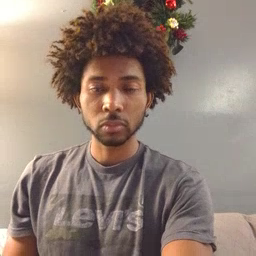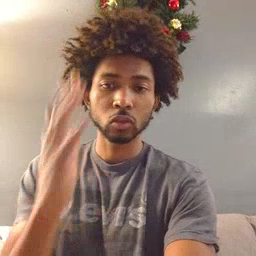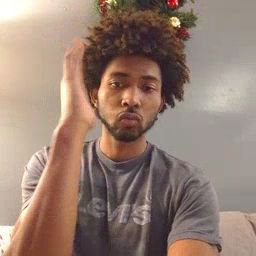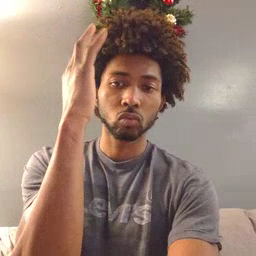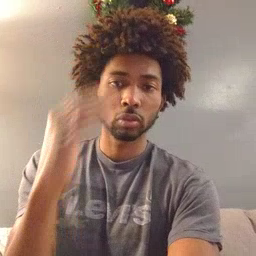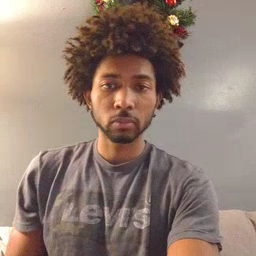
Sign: tree